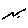
Label: zigzag